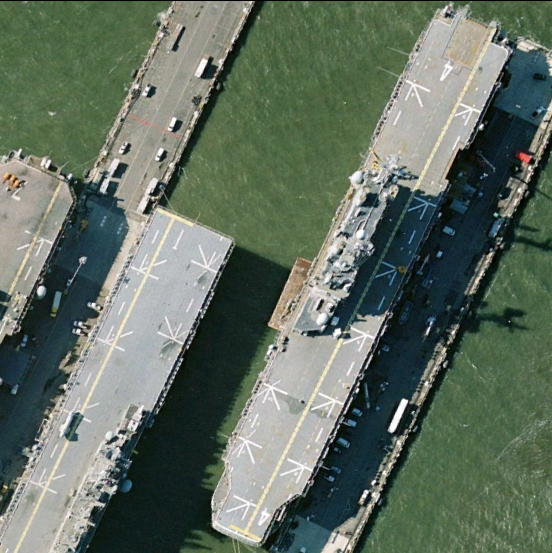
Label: assault